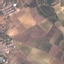
Land use / land cover class: PermanentCrop